Field crop: maize
Growth stage: 2
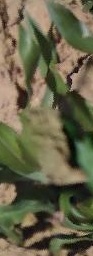
Species: maize